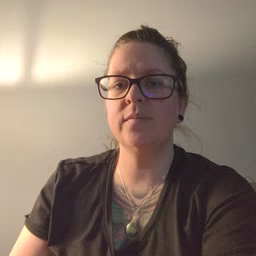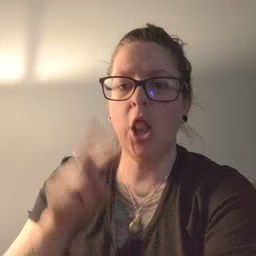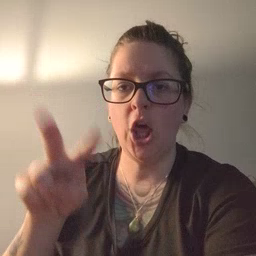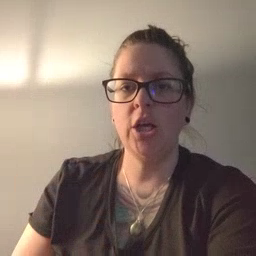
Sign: look